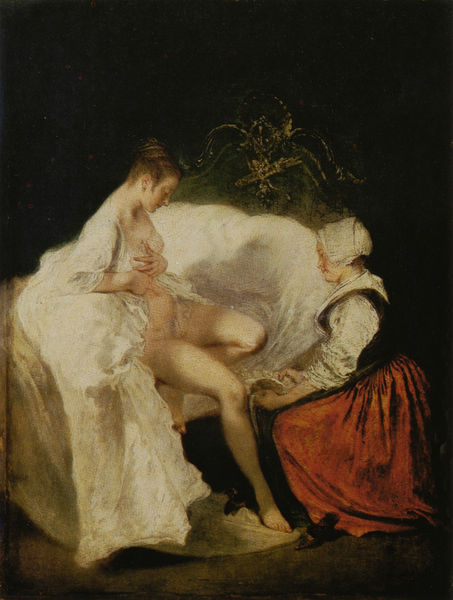
Titel: La toilette intime, Die intime Toilette
Künstler: Antoine Watteau
Standort: Frankreich (Standort unbekannt)
Institution: Private Sammlung
Schlagwörter: akt, dunkel, fuß, gemälde, hand, haut, kopf, nackt, schatten, umhang, wasser, weiß, frauen, menschen, ocker, sitzen, abend, braun, brust, finger, frankreich, frau, frisur, geste, haar, hell, hintergrund, kleid, licht, nase, schwarz, szene, zimmer, dame, rot, tuch, haube, rock, alt, jung, mütze, arm, arme, barock, blass, bluse, dienerin, falten, kleidung, mensch, samt, schüssel, spitze, hände, morgen, boden, gewand, gold, haare, interieur, realismus, stoff, decke, gewänder, nachthemd, rokkoko, spitzen, puder, rokoko, seide, zart, arbeit, genre, helldunkel, skulptur, beine, bein, brüste, dutt, magd, sofa, mieder, schuhe, baby, kissen, polster, goya, bedienstete, bett, morgenmantel, robe, schlafzimmer, zofe, kammer, nabel, ankleiden, bauch, laken, nackte, teint, erotik, erotisch, gemach, knie, oberschenkel, schenkel, zeigen, schwanger, bad, haarknoten, waschen, nacktheit, amme, traum, knien, häubchen, dunkler hintergrund, schuh, aufstehen, toilette, leintuch, malerisch, romantisch, angewinkelt, hilfe, schlafgemach, knieen, venus, zugewandt, watteau, binden, weich, privat, schwamm, rein, gothisch, helfen, geburt, anziehen, bettkante, badeszene, schlafgewand, morgenrock, wäscherin, boucher, intim, nakte, kniet, schwangere, schwangerschaft, hebamme, unbefleckt, kopfende, herrin, gesenkter kopf, nachthend, bettgestellt, ankleideszene, bein waschen nackt haube roter, bettdecke schwanger reich wasc, fuss bettdecke, heilfe, pscyhoanalyse, roter rock, schwam, unantasstbar, weic, weiss gefäll, u, nackt#, zoife, kammerdienerin